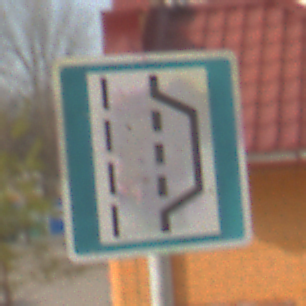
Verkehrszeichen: NothalteUndPannenbucht
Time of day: MorningAfternoon
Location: Outdoor (Urban)
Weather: PartlyCloudy
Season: NotSpecified
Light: Natural